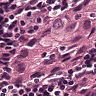
Metastatic tissue present: yes